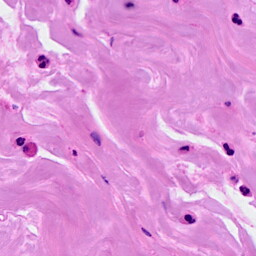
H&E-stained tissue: Breast